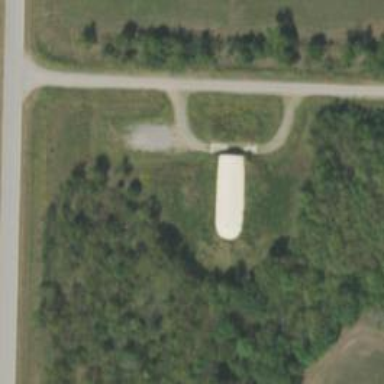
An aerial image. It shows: Military bunker.